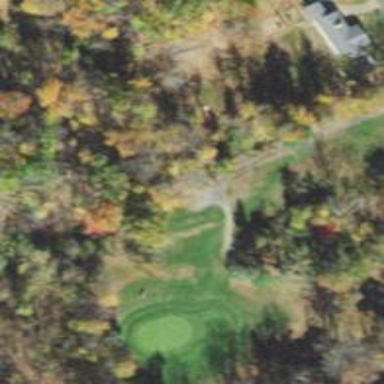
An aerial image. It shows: View of golf hole.